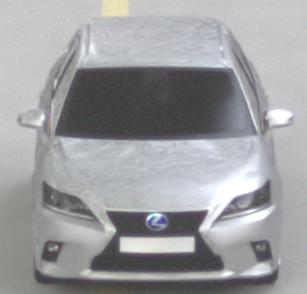
Make: Lexus
Model: CT 200h
Detailed model: CT (A10)
Model produced from: 2014/03
Model produced until: 2017/10
Doors: 5
Color: white
Road condition: dry road
Daytime: morning or afternoon
Contrast: low contrast